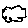
Label: cloud